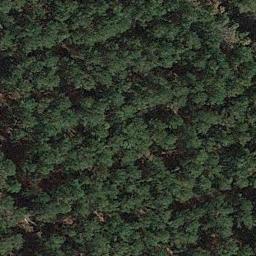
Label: forest